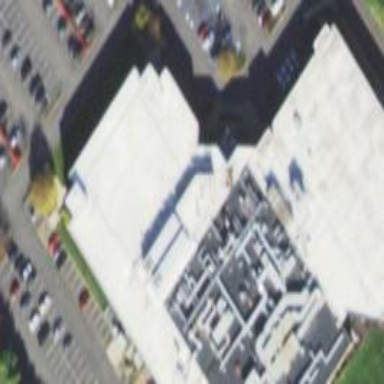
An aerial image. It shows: Commercial building.